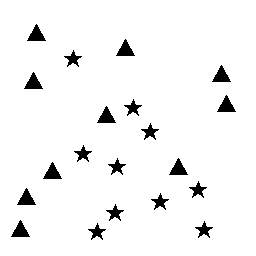
Squares: 0
Triangles: 10
Stars: 10
Total shapes: 20